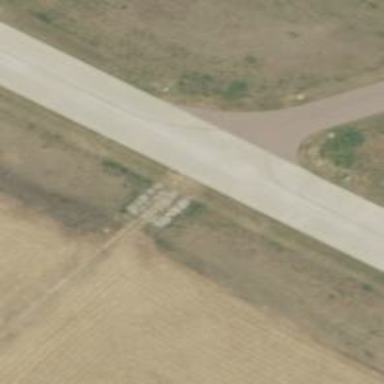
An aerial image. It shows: Image of taxiway at airport.